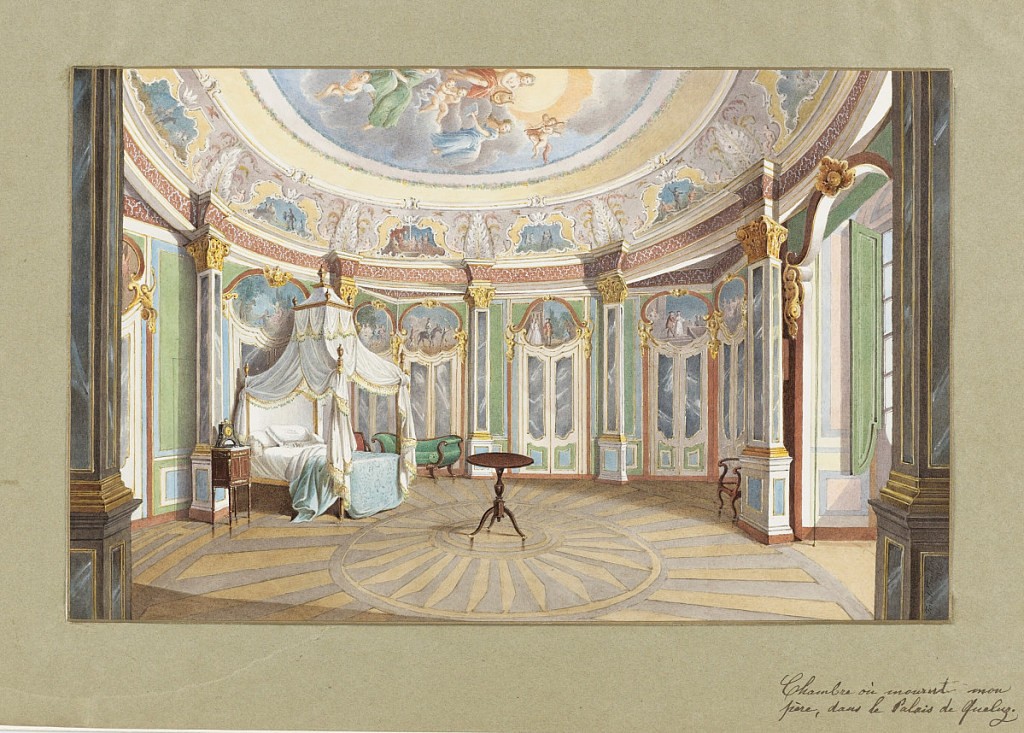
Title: Bedroom of King Pedro IV of Portugal (Emperor Dom Pedro I of Brazil), Palace of Queluz
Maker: Ferdinand le Feubure, German, 1815 – 1898
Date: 1850
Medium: Brush and watercolor, graphite, gum arabic on white wove paper
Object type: Drawing
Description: The palace was built in 1747-1752 in Portugal by Mateus Vicente de Oliveira (1706-1786) for the Infante Dom Pedro in homage to Versailles.  The bedroom of the Emperor Dom Pedro I of Brazil (the King's Bedroom) represents a remarkable example of Rococo decoration.  The circular room is decorated by Manoel da Costa with episodes from the story of Don Quixote. Da Costa was influenced by the French Rococo designer, Jean Pillement.  A rendering of Apollo and the Muses is partially seen on the ceiling.  The bed is draped in the French style; however, the rest of the furniture appears to be English.  The radiating patterned floor is probably of Brazilian hardwood.